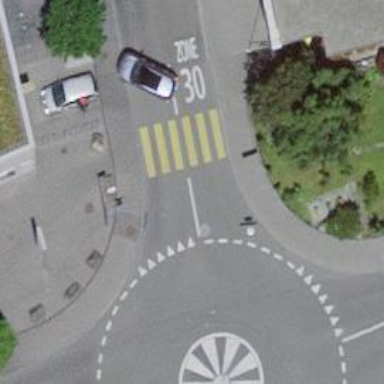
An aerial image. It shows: Uncontrolled zebra crossing on the road.